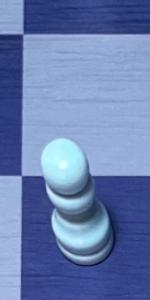
Label: Pawn_White